Field crop: tomato
Growth stage: 1
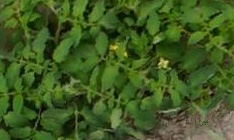
Species: tomato